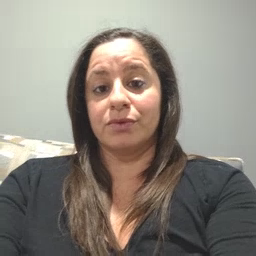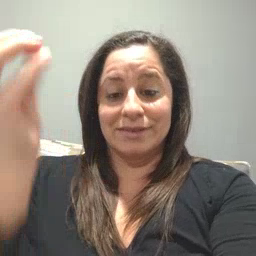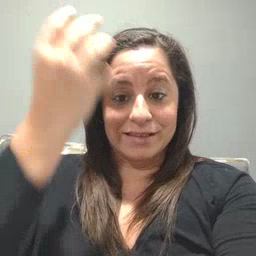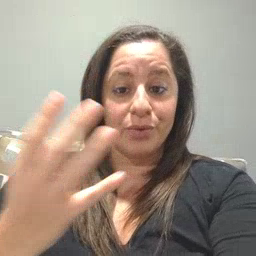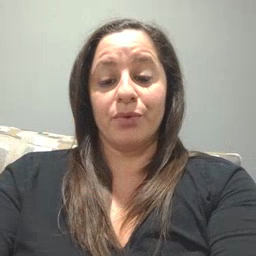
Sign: shower